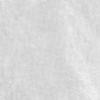
Label: no_change